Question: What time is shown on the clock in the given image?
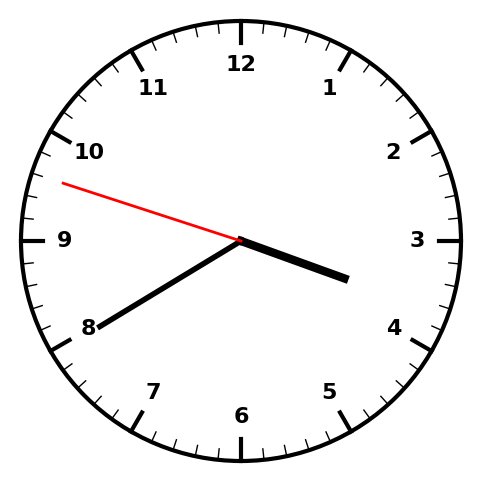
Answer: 03:39:48